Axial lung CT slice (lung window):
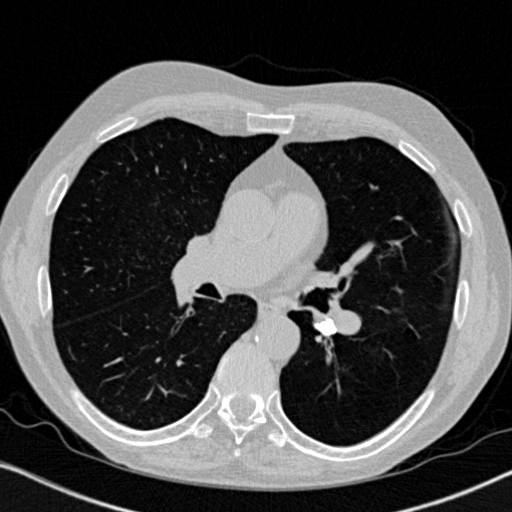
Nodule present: no